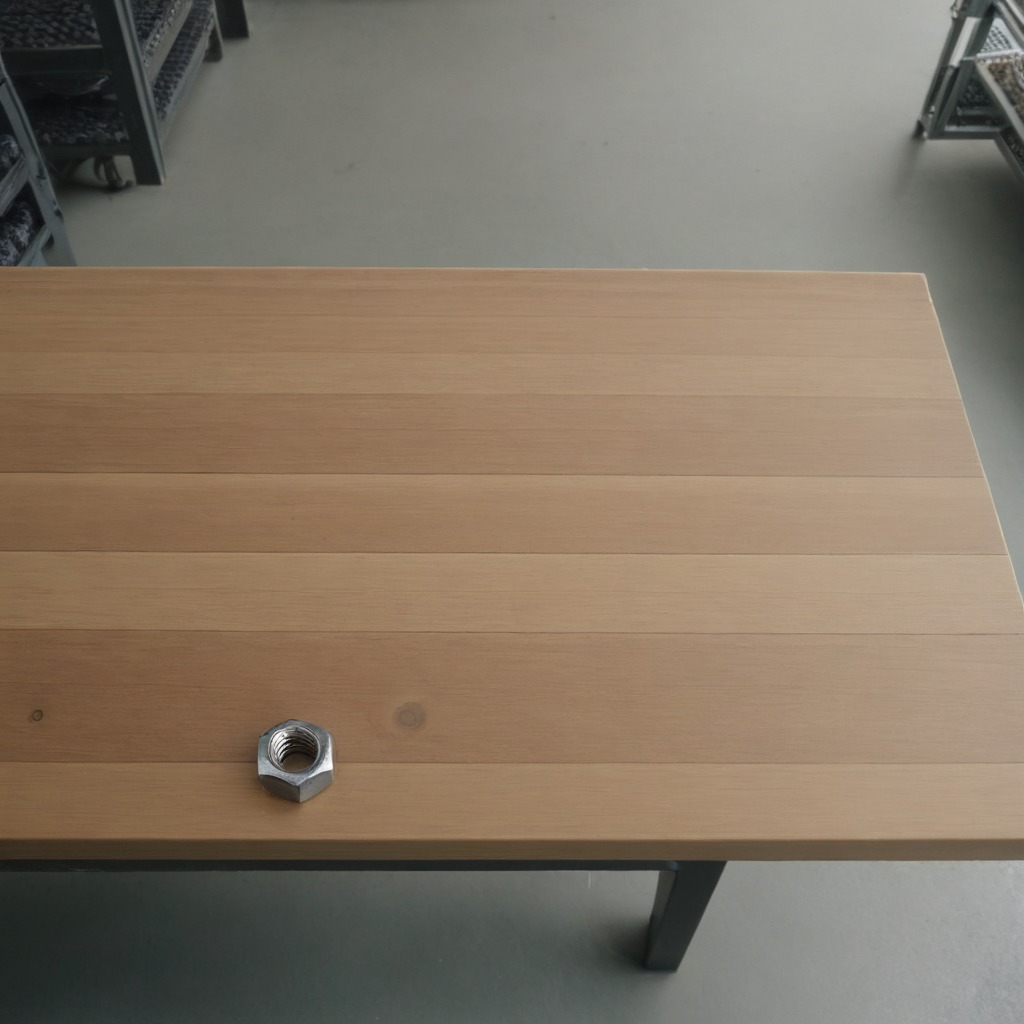
A metal nut is lying on the workbench inside a coastal fishing gear workshop.